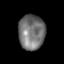
Tissue: lung
Cell type: Others
Senescence score: 0.2254
Nuclear area (px): 907
Mean DAPI intensity: 115.825